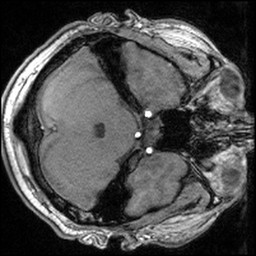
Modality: angio
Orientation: axial
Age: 34
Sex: male
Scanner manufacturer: siemens
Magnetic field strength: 3 T
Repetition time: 0.025 s
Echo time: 0.00334 s